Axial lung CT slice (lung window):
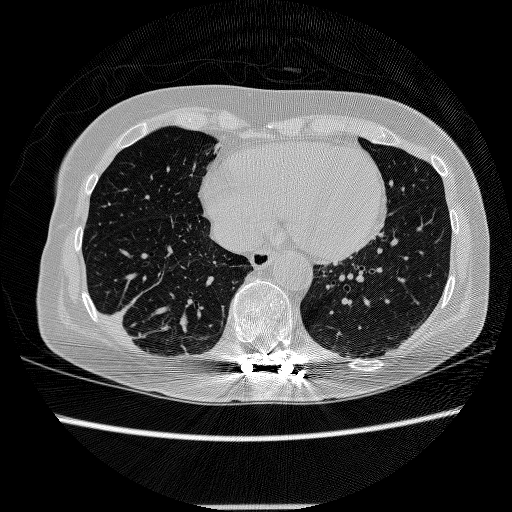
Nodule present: no